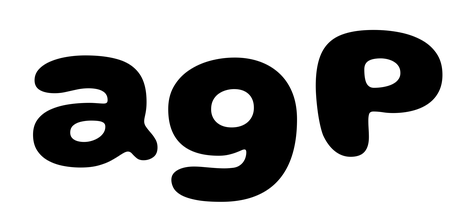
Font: Gluten_Bold